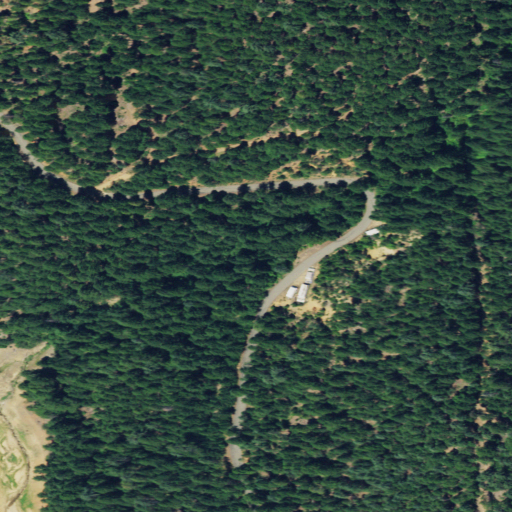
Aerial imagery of valley in California named Rich Gulch containing evergreen forest, open development, mixed forest, shrub, and barren land